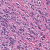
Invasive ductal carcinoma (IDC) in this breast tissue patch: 1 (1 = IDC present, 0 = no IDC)